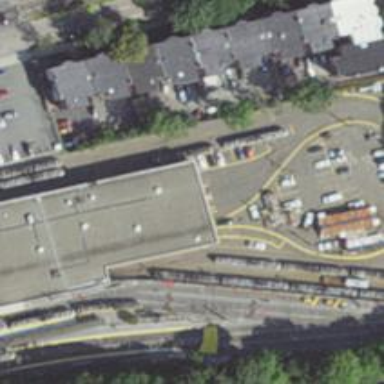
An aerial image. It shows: Light rail yard with electrified contact line. The yard includes building passage tunnel.